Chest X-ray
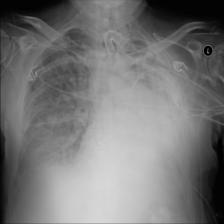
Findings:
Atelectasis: negative
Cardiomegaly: negative
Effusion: positive
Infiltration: negative
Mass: negative
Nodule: negative
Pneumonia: negative
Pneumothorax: negative
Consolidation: negative
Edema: negative
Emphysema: negative
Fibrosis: negative
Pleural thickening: negative
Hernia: negative